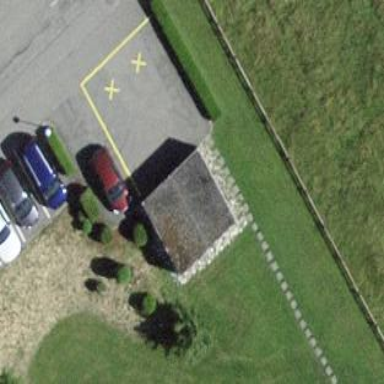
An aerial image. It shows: Garage.